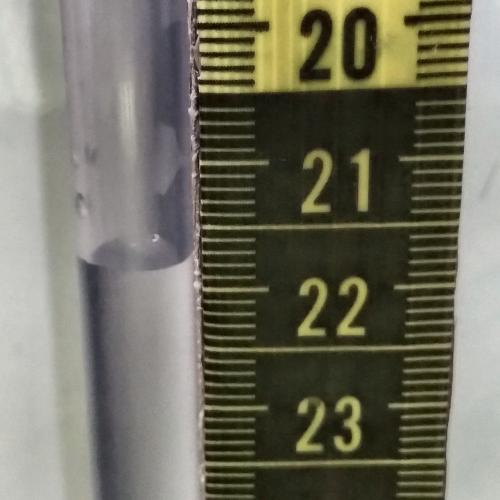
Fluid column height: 21.8 cm